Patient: sex M, age 37
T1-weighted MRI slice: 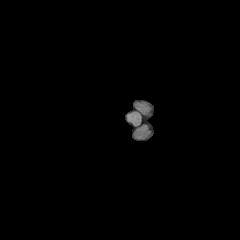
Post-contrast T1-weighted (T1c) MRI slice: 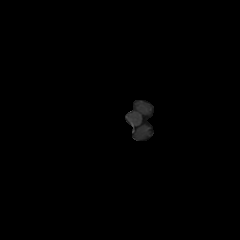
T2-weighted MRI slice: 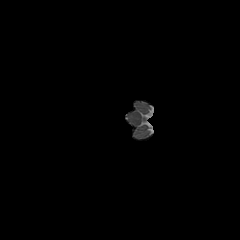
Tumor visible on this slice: no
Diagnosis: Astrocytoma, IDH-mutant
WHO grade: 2